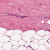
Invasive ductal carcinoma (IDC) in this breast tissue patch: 0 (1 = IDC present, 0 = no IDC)